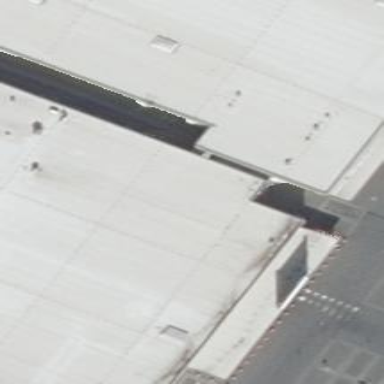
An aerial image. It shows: Close-up view of roof of building.